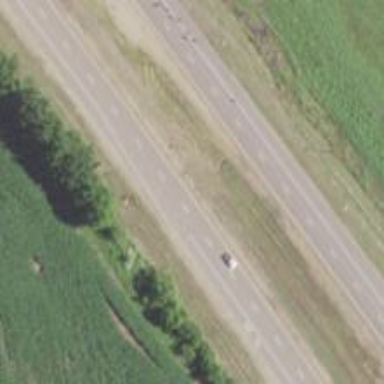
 surfaced with asphalt. It is classified as trunk highway."